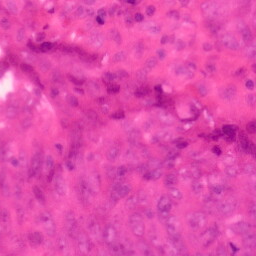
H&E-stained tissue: Colon